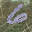
Label: 6